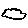
Label: cloud